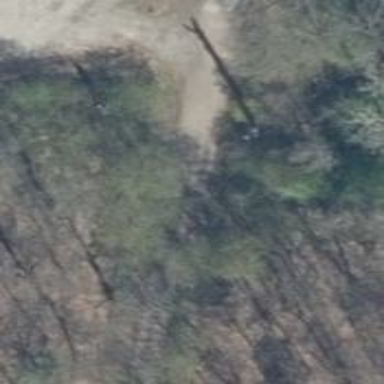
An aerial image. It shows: Dirt track road with grade 4 track type.